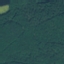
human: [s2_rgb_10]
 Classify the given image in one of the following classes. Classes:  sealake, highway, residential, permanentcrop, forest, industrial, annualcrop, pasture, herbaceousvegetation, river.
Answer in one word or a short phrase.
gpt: Forest